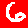
Digit: 6